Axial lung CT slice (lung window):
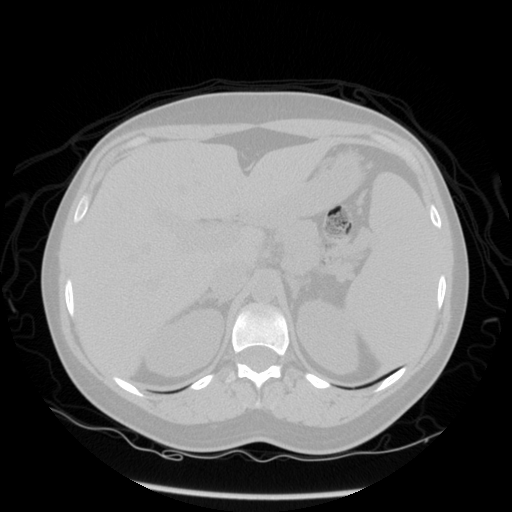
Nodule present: no